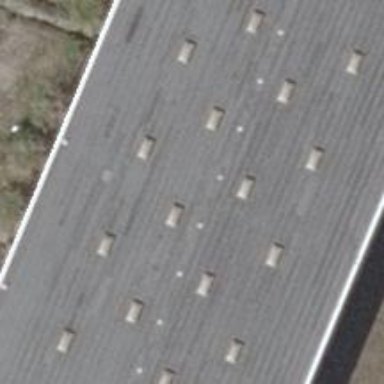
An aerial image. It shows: Warehouse.